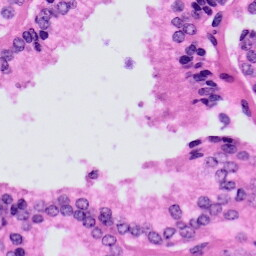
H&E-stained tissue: Prostate